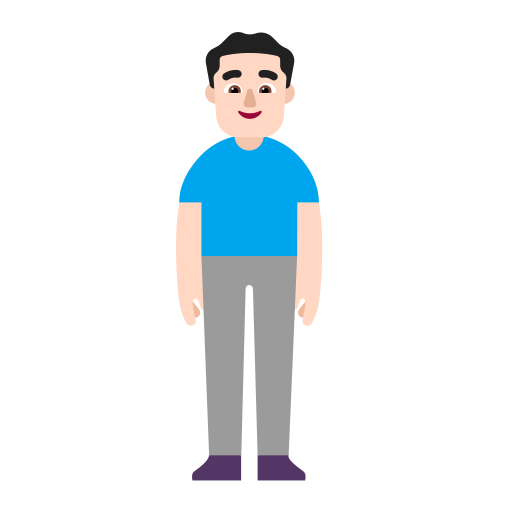
man standing flat light